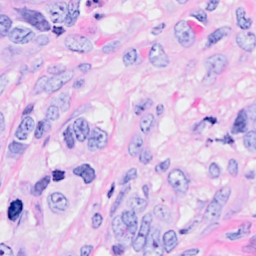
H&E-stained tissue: Breast